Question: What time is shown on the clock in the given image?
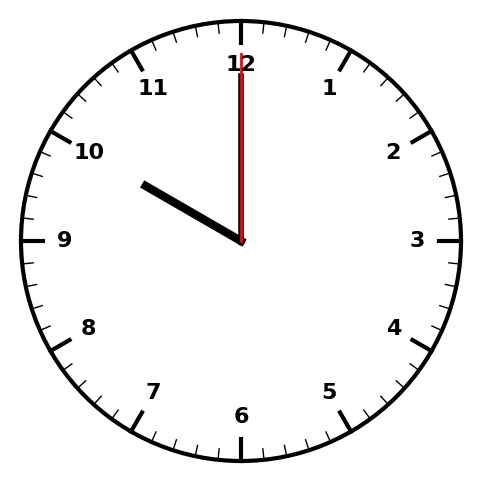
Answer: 10:00:00